【题型】解答题　【知识点】解析几何　【难度】hard
如图：已知三点 A、B、P 都在椭圆 $\dfrac{x^2}{4}+\dfrac{y^2}{2}=1$ 上。\\

\noindent
(1) 若点 A、B、P 都是椭圆的顶点，求 $\triangle ABP$ 的面积；\\
\noindent
(2) 若直线 AB 的斜率为 1，求弦 AB 中点 M 的轨迹方程；\\
\noindent
(3) 若直线 AB 的斜率为 2，设直线 PA 的斜率为 $k_{PA}$，直线 PB 的斜率为 $k_{PB}$，是否存在定点 P，使得 $k_{PA}+k_{PB}=0$ 恒成立？若存在，求出所有满足条件的点 P，若不存在，说明理由。
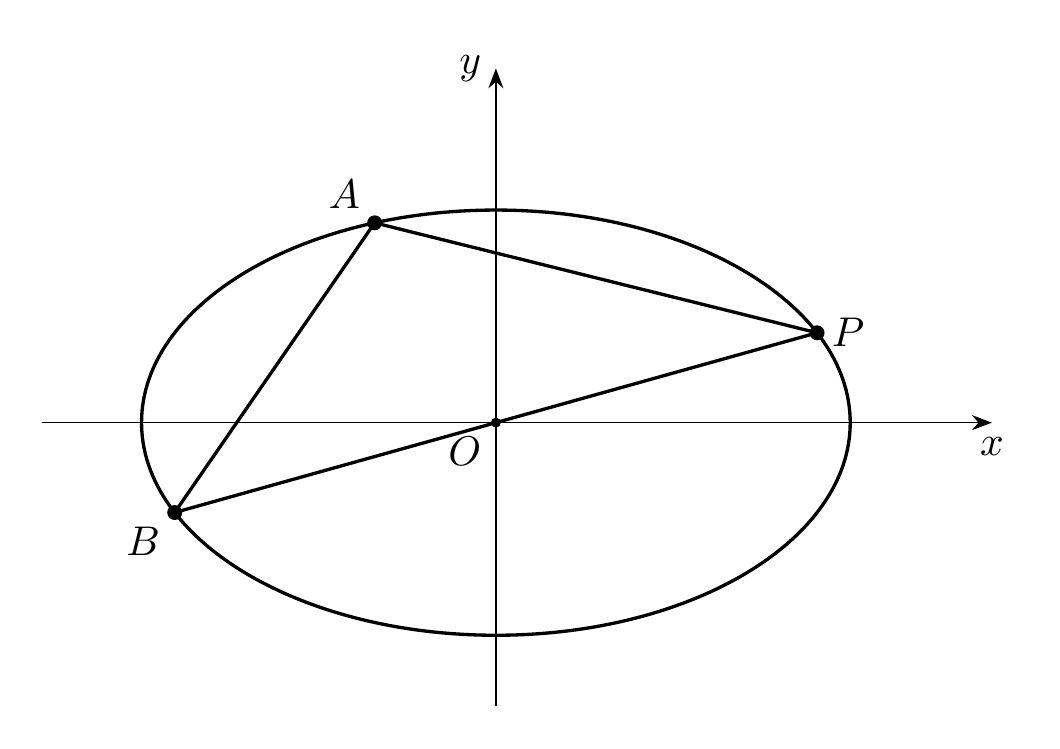
【解答】
\noindent
【答案】(1)$\boldsymbol{2\sqrt{2}}$\\

\noindent
(2)$\boldsymbol{y = -\frac{1}{2}x,\ x \in \left(-\frac{2\sqrt{6}}{3},\frac{2\sqrt{6}}{3}\right)}$\\

\noindent
(3)$\boldsymbol{P\left(\frac{4\sqrt{2}}{3},\frac{\sqrt{2}}{3}\right)}$ 或 $\boldsymbol{P\left(-\frac{4\sqrt{2}}{3},-\frac{\sqrt{2}}{3}\right)}$\\

\noindent
【分析】（1）根据点 A、B、P 都是椭圆 $\frac{x^2}{4}+\frac{y^2}{2}=1$ 的顶点，计算 $\triangle ABP$ 的面积即可得；\\

\noindent
（2）设 $A(x_1,y_1)$，$B(x_2,y_1)$，直线 AB 的方程为 $y=x+m$，与椭圆方程联立，消去 $y$，利用根与系数的关系得出 $x_1+x_2$，根据 AB 中点坐标公式，求解即可得；\\

\noindent
（3）设 $A(x_1,y_1)$，$B(x_2,y_2)$，$P(x_0,y_0)$，根据 $k_{PA}+k_{PB}=0$，得出 $\frac{y_1-y_0}{x_1-x_0}+\frac{y_2-y_0}{x_2-x_0}=0$，用 $(x-x_0)$ 与 $(y-y_0)$ 表示直线 AB 与椭圆的方程，求解即可得出 $x_0$ 和 $y_0$ 的值，从而求出点 P 的坐标。\\

\noindent
【详解】（1）因为点 A、B、P 都是椭圆 $\frac{x^2}{4}+\frac{y^2}{2}=1$ 的顶点，\\

\noindent
所以 $\triangle ABP$ 的面积为 $S = \frac{1}{2} \times 2a \times b = ab = 2\sqrt{2}$；\\

\noindent
（2）设 $A(x_1,y_1)$，$B(x_2,y_1)$，因为直线 AB 的斜率为 1，\\

\noindent
所以可设直线 AB 的方程为 $y = x + m$，\\

\noindent
由
\[
\begin{cases}
y = x + m \\
\frac{x^2}{4}+\frac{y^2}{2}=1
\end{cases}
\]
消去 $y$，整理得 $3x^2 + 4mx + 2m^2 - 4 = 0$，\\

\noindent
$\Delta = 16m^2 - 4 \times 3(2m^2 - 4) = 8(6 - m^2) > 0$，即 $-\sqrt{6} \leq m \leq \sqrt{6}$，\\

\noindent
$x_1 + x_2 = -\frac{4m}{3}$，$x_1x_2 = \frac{2m^2 - 4}{3}$，\\

\noindent
设弦 AB 中点 $M(x,y)$，则 $x = \frac{x_1 + x_2}{2} = -\frac{2m}{3}$，\\

\noindent
$y = \frac{y_1 + y_2}{2} = \frac{(x_1 + m) + (x_2 + m)}{2} = \frac{-\frac{4}{3}m + 2m}{2} = \frac{m}{3}$，\\

\noindent
消去 $m$，得 $y = -\frac{1}{2}x$，\\

\noindent
所以 $x = -\frac{2m}{3} \in \left(-\frac{2\sqrt{6}}{3},\frac{2\sqrt{6}}{3}\right)$，\\

\noindent
所以点 M 的轨迹方程为 $y = -\frac{1}{2}x,\ x \in \left(-\frac{2\sqrt{6}}{3},\frac{2\sqrt{6}}{3}\right)$；\\

\noindent
（3）设 $A(x_1,y_1)$，$B(x_2,y_2)$，$P(x_0,y_0)$，则 $k_{PA}+k_{PB}=\frac{y_1 - y_0}{x_1 - x_0}+\frac{y_2 - y_0}{x_2 - x_0}=0$，\\

\noindent
因为直线 AB 的斜率为 2，设直线 AB 的方程为 $2(x - x_0) - (y - y_0) = m\ (m \neq 0)$，\\

\noindent
其中 $k_{AB}=2$，且 AB 不过 $(x_0,y_0)$，\\

\noindent
椭圆的方程可化为 $x^2 + 2y^2 - 4 = 0$，即 $(x - x_0 + x_0)^2 + 2(y - y_0 + y_0)^2 - 4 = 0$，\\

\noindent
所以 $(x - x_0)^2 + 2x_0(x - x_0) + x_0^2 + 2(y - y_0)^2 + 4y_0(y - y_0) + 2y_0^2 - 4 = 0$，\\

\noindent
即 $(x - x_0)^2 + 2x_0(x - x_0) + 2(y - y_0)^2 + 4y_0(y - y_0) = 0$，\\

\noindent
所以 $(x - x_0)^2 + 2(y - y_0)^2 + \frac{2}{m}x_0(x - x_0)[2(x - x_0) - (y - y_0)] + \frac{4}{m}y_0(y - y_0)[2(x - x_0) - (y - y_0)] = 0$，\\

\noindent
所以 $\left(\frac{4}{m}x_0 + 1\right)(x - x_0)^2 + \left(2 - \frac{4}{m}y_0\right)(y - y_0)^2 + \left(\frac{8}{m}y_0 - \frac{2}{m}x_0\right)(x - x_0)(y - y_0) = 0$，\\

\noindent
所以 $\left(2 - \frac{4}{m}y_0\right)\left(\frac{y - y_0}{x - x_0}\right)^2 + \left(\frac{8}{m}y_0 - \frac{2}{m}x_0\right)\frac{y - y_0}{x - x_0} + \frac{4}{m}x_0 + 1 = 0$，\\

\noindent
$k_{PA} + k_{PB} = -\frac{\frac{8}{m}y_0 - \frac{2}{m}x_0}{2 - \frac{4}{m}y_0} = 0$，解得 $x_0 = 4y_0$，\\

\noindent
代入 $\frac{x_0^2}{4} + \frac{y_0^2}{2} = 1$，解得 $y_0 = \pm \frac{\sqrt{2}}{3}$，所以 $x_0 = \pm \frac{4\sqrt{2}}{3}$，\\

\noindent
所以存在点 $P\left(\frac{4\sqrt{2}}{3},\frac{\sqrt{2}}{3}\right)$ 或 $P\left(-\frac{4\sqrt{2}}{3},-\frac{\sqrt{2}}{3}\right)$，使得 $k_{PA}+k_{PB}=0$ 恒成立。\\

\noindent
【点睛】方法点睛：利用韦达定理法解决直线与圆锥曲线相交问题的基本步骤如下：\\

\noindent
（1）设直线方程，设交点坐标为 $(x_1,y_1),(x_2,y_2)$；\\

\noindent
（2）联立直线与圆锥曲线的方程，得到关于 $x$（或 $y$）的一元二次方程，注意 $\Delta$ 的判断；\\

\noindent
（3）列出韦达定理；\\

\noindent
（4）将所求问题或题中的关系转化为 $x_1+x_2$、$x_1x_2$（或 $y_1+y_2$、$y_1y_2$）的形式；\\

\noindent
（5）代入韦达定理求解。